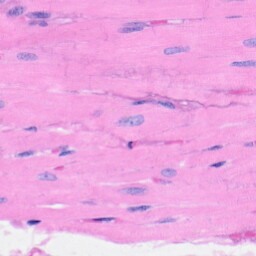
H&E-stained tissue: Heart